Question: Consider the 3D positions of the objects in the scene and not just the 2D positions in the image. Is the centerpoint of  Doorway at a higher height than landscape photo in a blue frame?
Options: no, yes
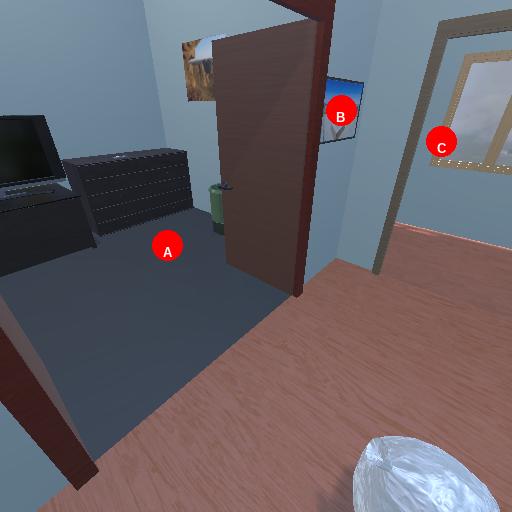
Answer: no